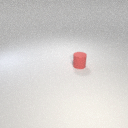
small red rubber cylinder